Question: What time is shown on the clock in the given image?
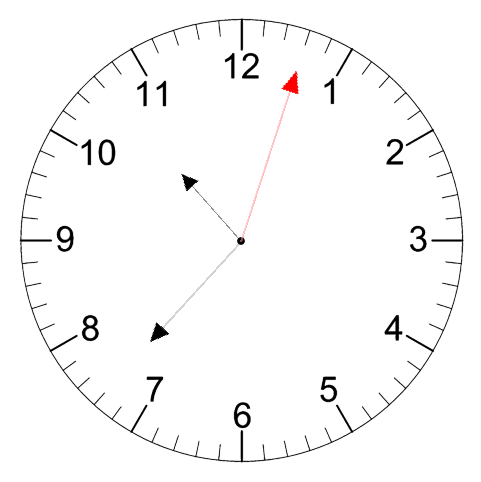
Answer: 10:37:03